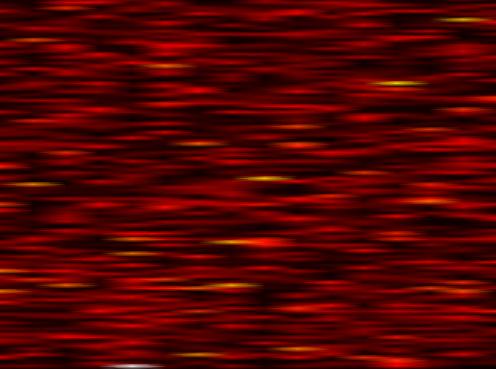
Label: OFDM